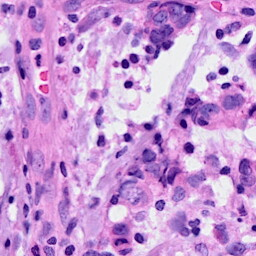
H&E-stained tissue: Breast